Question: Can I get wp_tag_cloud (<URL> to look like either of these two pictures?
This is how it looks like today: site
This is the php I'm useing:
'''
<?php
$args = array(
'taxonomy' => 'category',
);
wp_tag_cloud($args);
?>
'''
But when I add 'orderby' => 'name' for example, the page goes blank.

<URL>
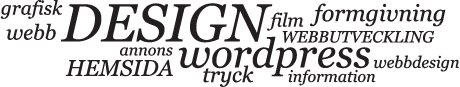
Answer: The solution became something like this:
.tag-link-10 {font-size:13px !important;text-transform:lowercase;}/* Annons Film */
I had to style each tag separately. Though i didn't get them to overlap.